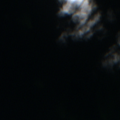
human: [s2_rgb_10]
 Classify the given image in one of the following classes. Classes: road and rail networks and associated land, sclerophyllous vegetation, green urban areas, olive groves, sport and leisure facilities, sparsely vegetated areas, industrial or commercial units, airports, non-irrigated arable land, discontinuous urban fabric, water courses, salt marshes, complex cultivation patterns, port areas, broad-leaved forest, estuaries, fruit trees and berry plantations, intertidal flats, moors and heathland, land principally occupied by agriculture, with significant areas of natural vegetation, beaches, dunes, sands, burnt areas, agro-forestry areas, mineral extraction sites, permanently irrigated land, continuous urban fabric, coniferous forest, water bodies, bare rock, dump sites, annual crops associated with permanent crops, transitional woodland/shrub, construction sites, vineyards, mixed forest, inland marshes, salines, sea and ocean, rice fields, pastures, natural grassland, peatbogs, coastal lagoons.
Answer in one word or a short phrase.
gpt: sea and ocean